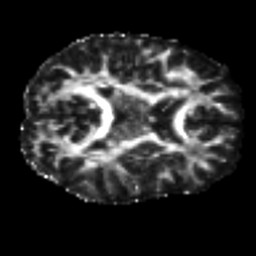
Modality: FA
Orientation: axial
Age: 25
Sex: female
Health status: healthy
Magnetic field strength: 3 T
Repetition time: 8.4 s
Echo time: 0.0926 s